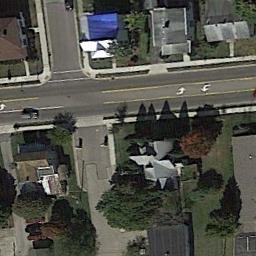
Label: intersection